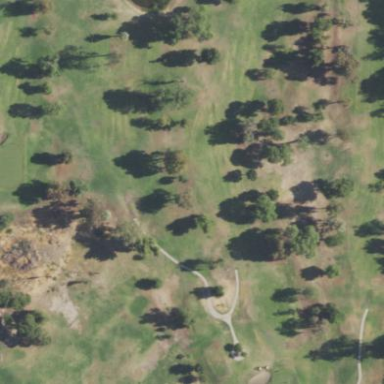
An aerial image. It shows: Area of rough grass used for golf.